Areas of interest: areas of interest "Leap Basketball Park (Kangqiao Branch)"
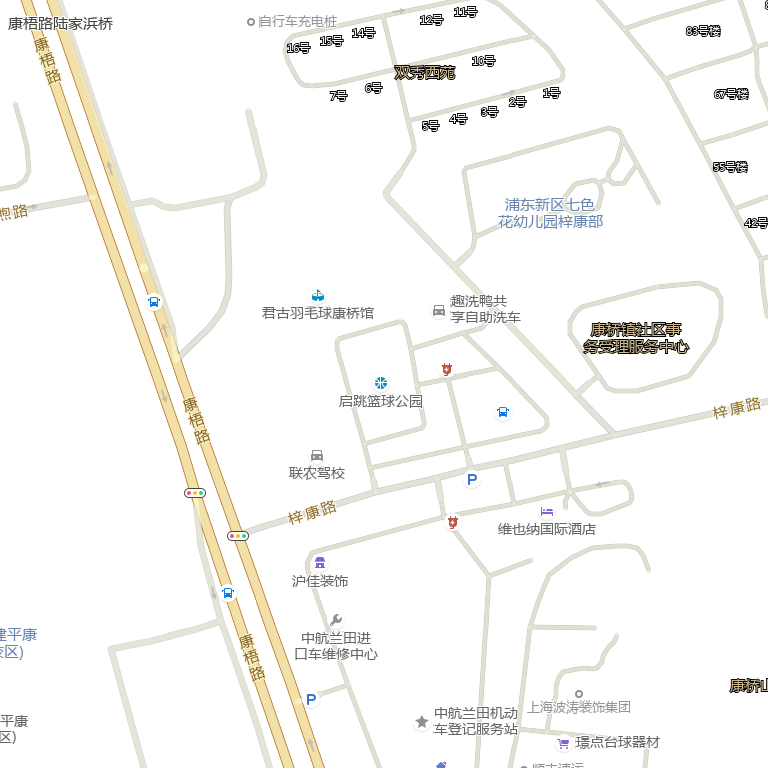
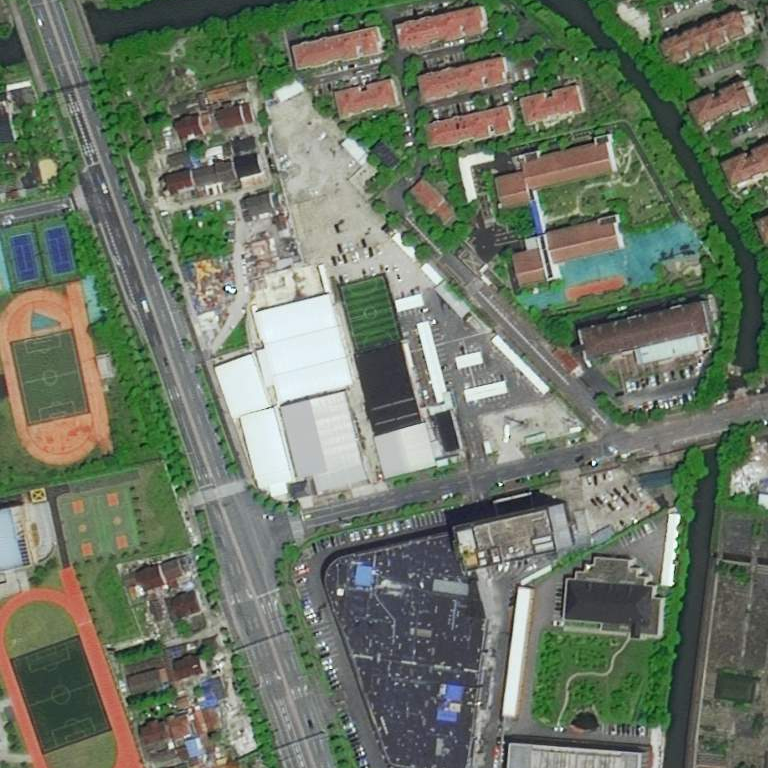